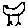
Label: bird